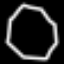
Label: octagon